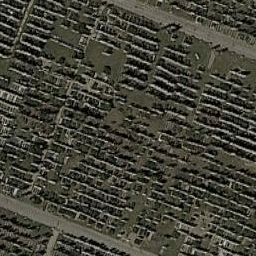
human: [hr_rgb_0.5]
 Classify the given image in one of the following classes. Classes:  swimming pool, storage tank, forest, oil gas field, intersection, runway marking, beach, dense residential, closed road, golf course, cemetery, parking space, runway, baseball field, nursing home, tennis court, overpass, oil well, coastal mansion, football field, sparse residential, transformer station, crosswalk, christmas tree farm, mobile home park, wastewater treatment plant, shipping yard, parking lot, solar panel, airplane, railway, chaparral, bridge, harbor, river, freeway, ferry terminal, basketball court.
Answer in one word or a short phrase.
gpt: cemetery